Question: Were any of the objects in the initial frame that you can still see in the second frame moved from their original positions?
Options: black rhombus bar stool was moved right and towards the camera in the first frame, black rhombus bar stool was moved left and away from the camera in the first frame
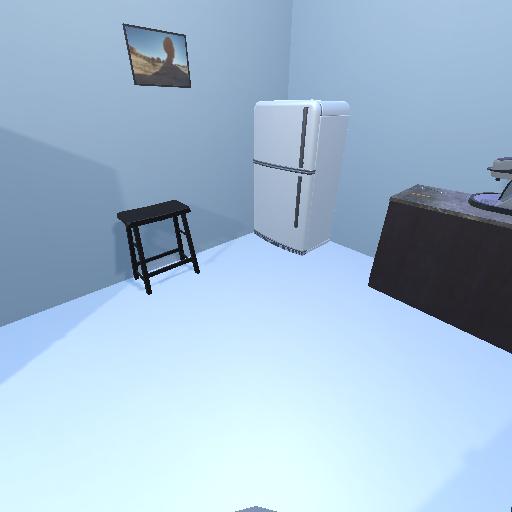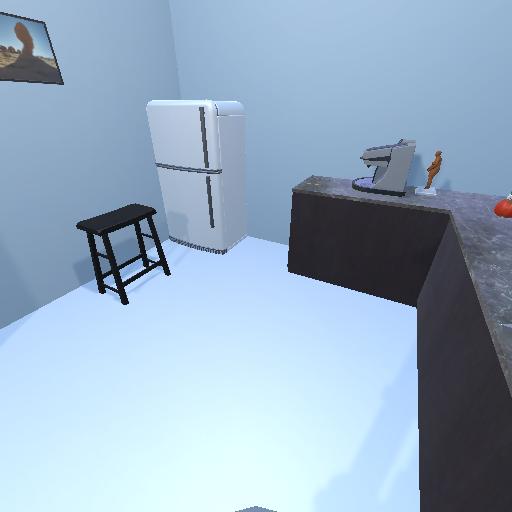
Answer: black rhombus bar stool was moved right and towards the camera in the first frame